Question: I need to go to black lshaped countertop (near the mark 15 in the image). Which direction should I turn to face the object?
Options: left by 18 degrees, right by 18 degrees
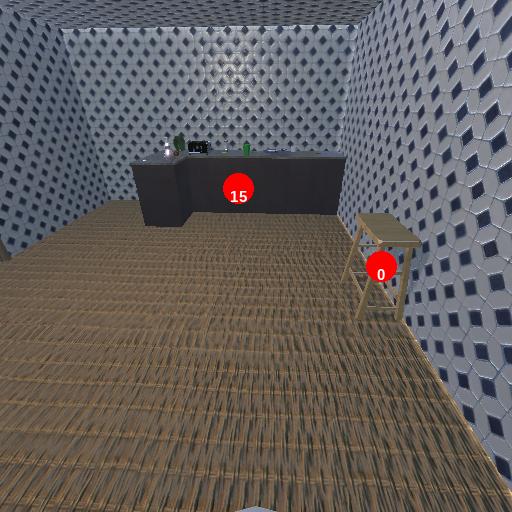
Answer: left by 18 degrees